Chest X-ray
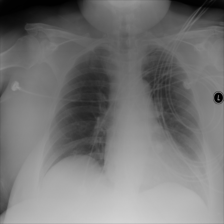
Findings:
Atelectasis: negative
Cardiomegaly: negative
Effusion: negative
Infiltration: negative
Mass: negative
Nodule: negative
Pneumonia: negative
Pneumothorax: negative
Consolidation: negative
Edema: negative
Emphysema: negative
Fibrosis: negative
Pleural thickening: negative
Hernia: negative